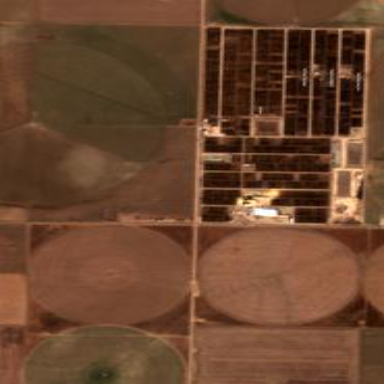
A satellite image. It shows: Farmyard with livestock.